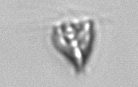
Label: Pyramimonas_longicauda